【题型】解答题　【知识点】解析几何　【难度】easy
已知直线 \(x - ay - 4 = 0\) 与直线 \(y = -2x + 4\)。

(1) 若两条直线垂直，求实数 \(a\) 的值；

(2) 若两条直线的夹角为 \(\arccos\frac{2\sqrt{5}}{5}\)，求实数 \(a\) 的值。
【解答】
【答案】(1) \(a = 2\)；(2) \(a = 0\) 或 \(a = -\frac{4}{3}\)

【分析】(1) 就参数 \(a\) 分类讨论，利用两直线垂直的充要条件即可求得；
(2) 结合图象分 \(a=0\) 时讨论验证，得出 \(a=0\) 时符合题意，再运用到角公式计算即得另一值。

【详解】(1) 当 \(a = 0\) 时，直线 \(x - 4 = 0\) 与直线 \(y = -2x + 4\) 显然不垂直。
由 \(x - ay - 4 = 0\) 可得：\(y = \frac{1}{a}x - \frac{4}{a}\)，即直线斜率为：\(k_1 = \frac{1}{a}\)，
由 \(y = -2x + 4\) 知直线斜率为 \(k_2 = -2\)，因两条直线垂直，
则有 \(\frac{1}{a} \times (-2) = -1\)，即：\(a = 2\)。

---

(2)

设两直线的夹角为 \(\theta\)，依题意，\(\cos\theta = \frac{2\sqrt{5}}{5}\)，

① 当 \(a = 0\) 时，直线 \(x = 4\)，
如图，设直线 \(y = -2x + 4\) 的倾斜角为 \(\alpha\)，则 \(\tan(\pi - \alpha) = -2\)，即 \(\tan\alpha = 2\)，
因 \(\theta\) 是锐角，故 \(\sin\alpha = \frac{2\sqrt{5}}{5}\)，即有 \(\cos\theta = \sin\alpha = \frac{2\sqrt{5}}{5}\)，符合题意；

② 当 \(a \neq 0\) 时，由 \(x - ay - 4 = 0\) 可得其斜率为：\(k_1 = \frac{1}{a}\)，
又直线 \(y = -2x + 4\) 的斜率为 \(k_2 = -2\)，由 \(\cos\theta = \frac{2\sqrt{5}}{5}\) 可得：\(\tan\theta = \frac{1}{2}\)，
由到角公式：\(\left|\frac{k_1 - k_2}{1 + k_1k_2}\right| = \frac{1}{2}\)，即：\(\left|\frac{\frac{1}{a} + 2}{1 - \frac{2}{a}}\right| = \frac{1}{2}\)，解得：\(a = -\frac{4}{3}\)。

综上，\(a = 0\) 或 \(a = -\frac{4}{3}\)。
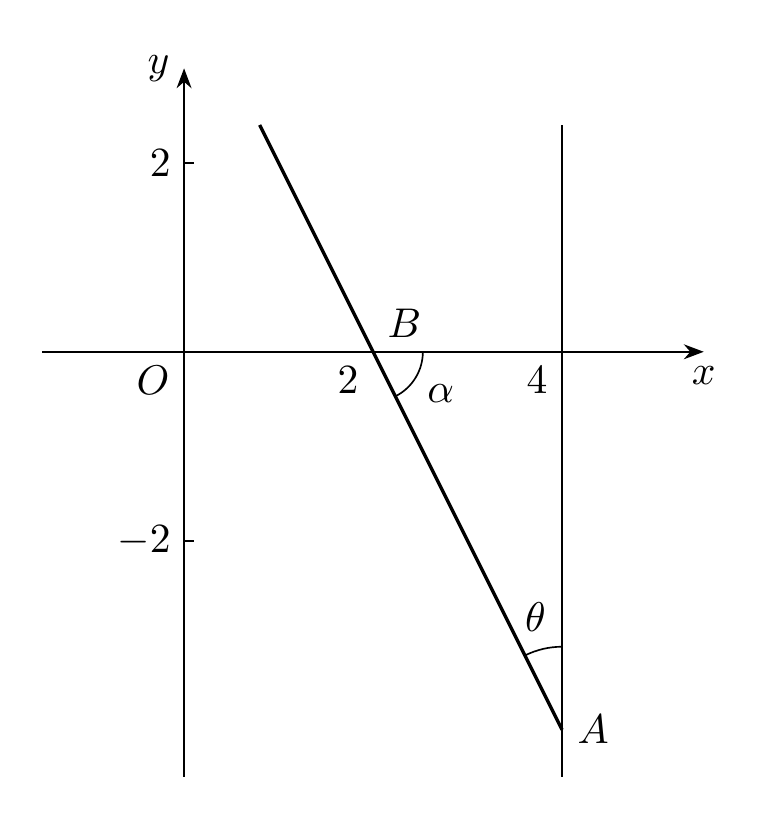